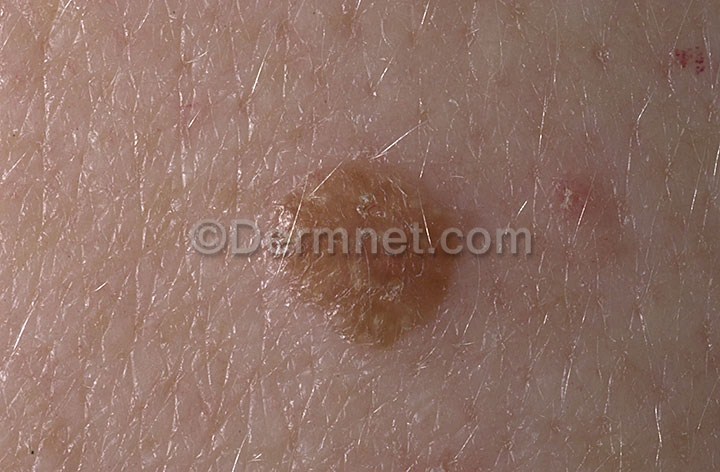
Disease: Seborrheic Keratoses and other Benign Tumors